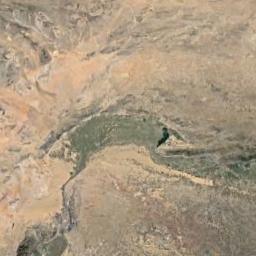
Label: desert